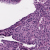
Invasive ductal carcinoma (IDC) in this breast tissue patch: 1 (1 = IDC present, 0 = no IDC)